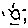
Label: sun